I will show an image sequence of human cooking. I have annotated the images with numbered circles. Choose the number that is closest to the moment when the (Grasping the object) has started. You are a five-time world champion in this game. Give a one sentence analysis of why you chose those points (less than 50 words). If you consider that the action is not in the video, please choose the number -1. Provide your answer at the end in a json file of this format: {"points": []}
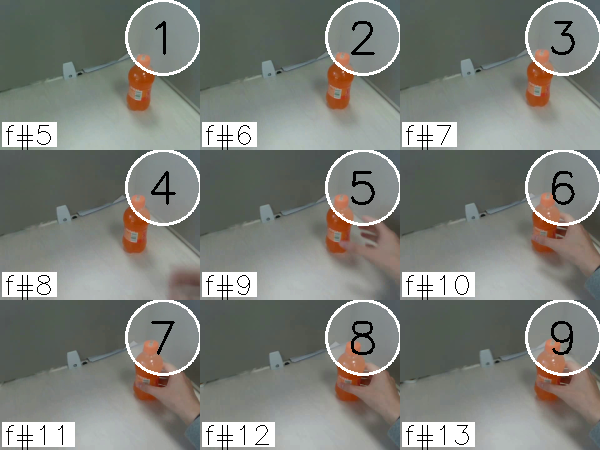
Frame 7 shows the clearest moment of hand-object contact.
{"points": [7]}